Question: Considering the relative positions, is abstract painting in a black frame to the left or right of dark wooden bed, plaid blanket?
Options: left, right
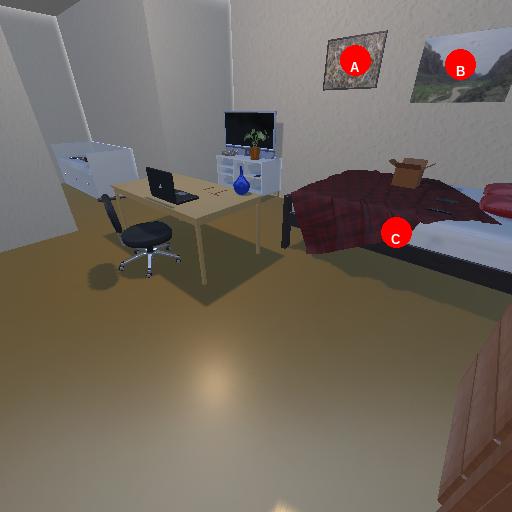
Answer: left